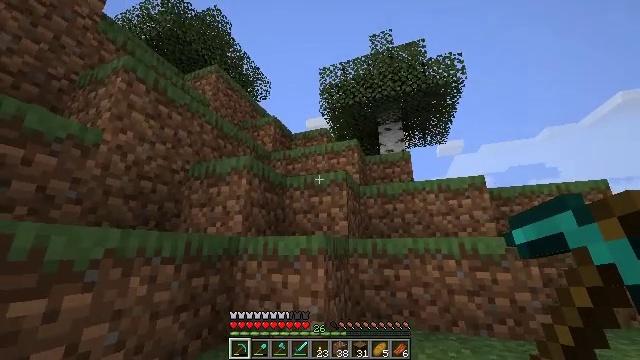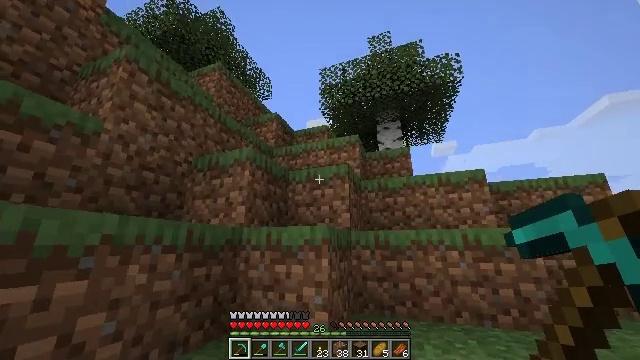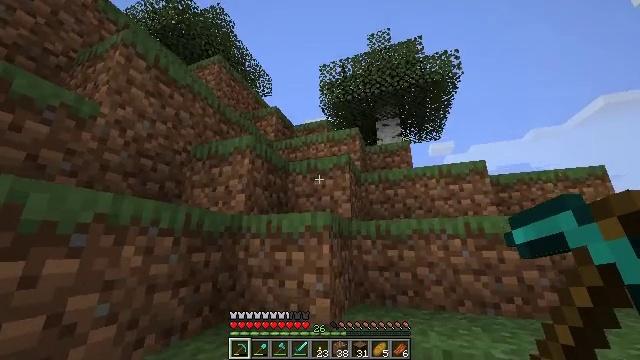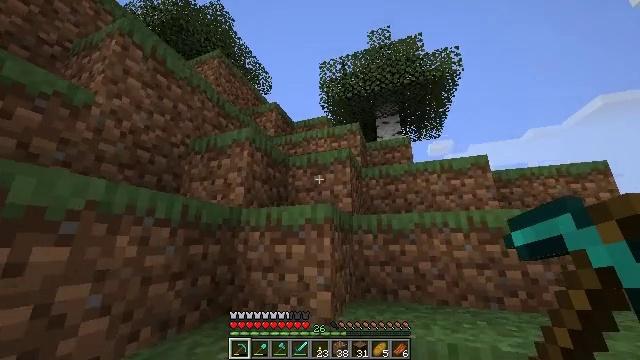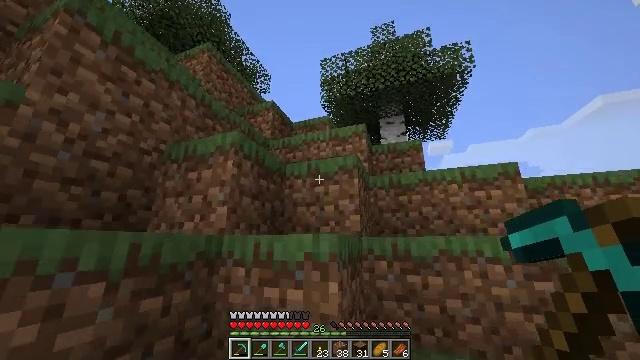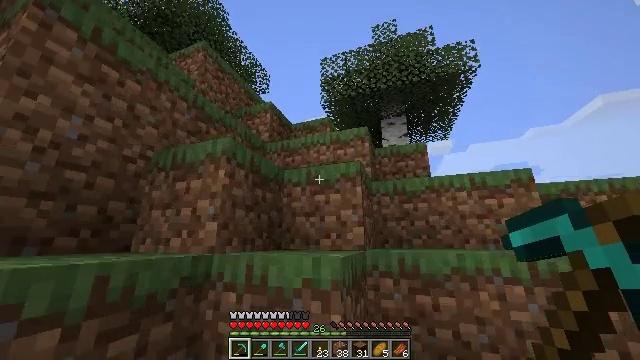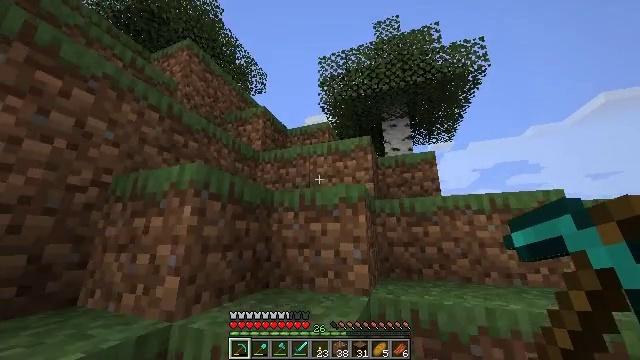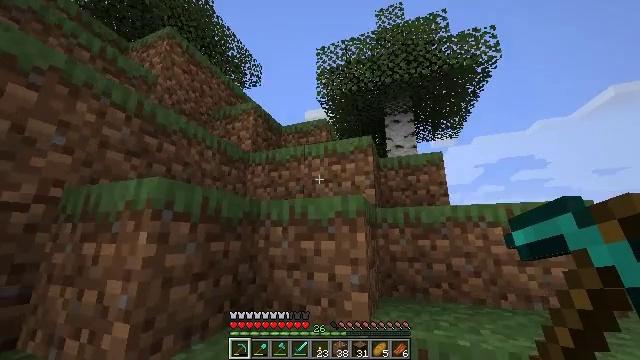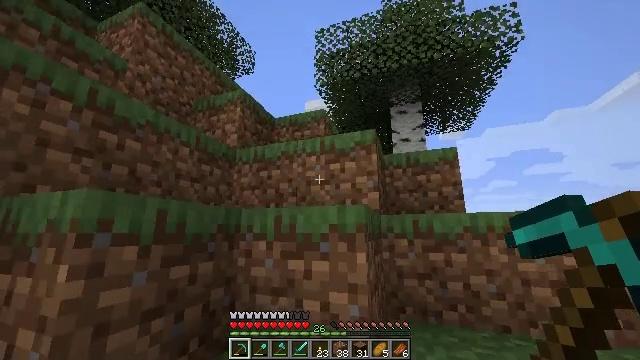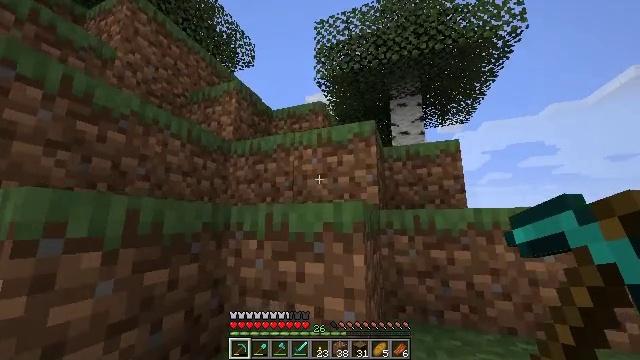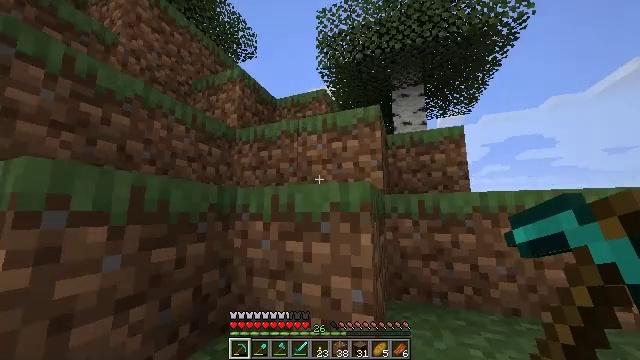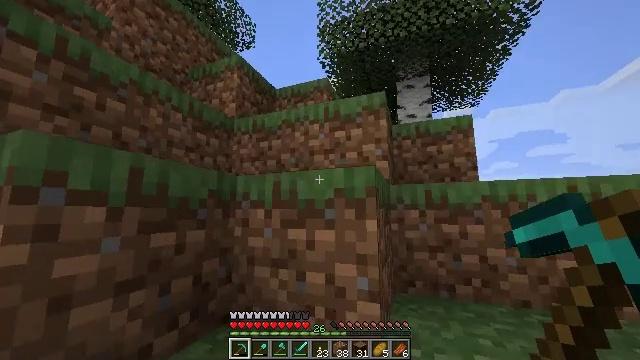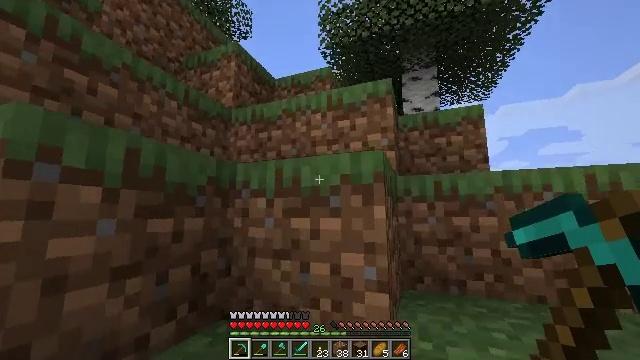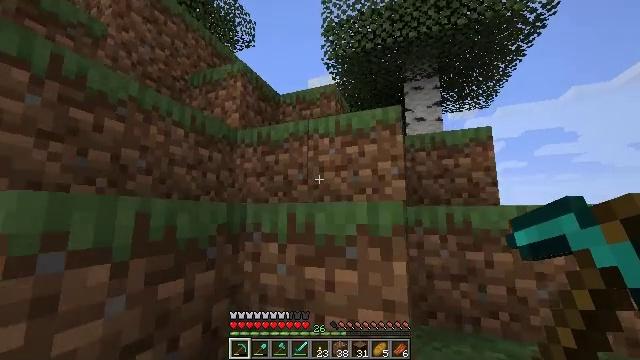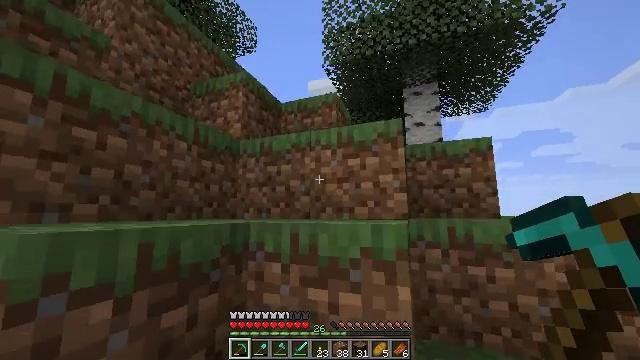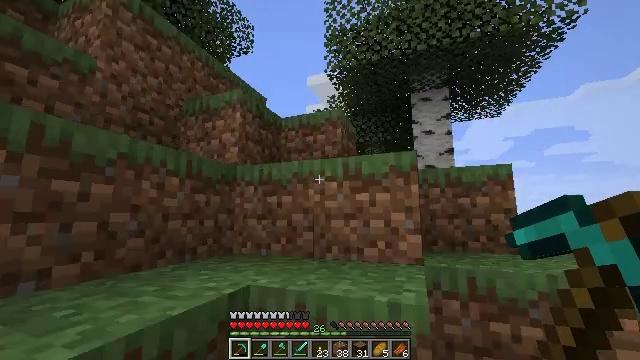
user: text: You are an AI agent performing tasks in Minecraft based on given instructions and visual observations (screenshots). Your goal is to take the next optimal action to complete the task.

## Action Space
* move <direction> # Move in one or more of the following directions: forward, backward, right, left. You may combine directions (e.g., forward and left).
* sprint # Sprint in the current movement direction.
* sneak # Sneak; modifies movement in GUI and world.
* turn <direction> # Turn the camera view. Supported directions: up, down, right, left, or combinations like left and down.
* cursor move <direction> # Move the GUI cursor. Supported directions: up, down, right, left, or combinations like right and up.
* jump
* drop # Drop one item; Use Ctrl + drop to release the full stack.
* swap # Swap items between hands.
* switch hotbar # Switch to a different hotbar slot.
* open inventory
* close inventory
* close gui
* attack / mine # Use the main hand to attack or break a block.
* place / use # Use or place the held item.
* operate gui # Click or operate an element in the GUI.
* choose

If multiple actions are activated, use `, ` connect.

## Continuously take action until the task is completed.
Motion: motion action
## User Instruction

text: Collect sugar cane near water sources.
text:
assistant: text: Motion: move forward, sprint
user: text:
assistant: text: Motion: move forward, sprint
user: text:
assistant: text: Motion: move forward, sprint
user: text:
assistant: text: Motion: move forward, sprint, jump
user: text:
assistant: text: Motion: move forward, sprint, jump
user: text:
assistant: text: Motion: move forward, sprint, jump
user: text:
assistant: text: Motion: move forward, sprint, turn down, jump
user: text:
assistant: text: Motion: move forward, sprint, turn down, jump
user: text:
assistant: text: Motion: move forward, sprint, turn down
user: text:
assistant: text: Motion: move forward, sprint, turn down
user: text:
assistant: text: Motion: move forward, sprint
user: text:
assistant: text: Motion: move forward, sprint, jump
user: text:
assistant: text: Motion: move forward, sprint, jump
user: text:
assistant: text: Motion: move forward, sprint, jump
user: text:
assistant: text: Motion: move forward, sprint, jump
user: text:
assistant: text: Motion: move forward, sprint
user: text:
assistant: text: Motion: move forward, sprint, turn left
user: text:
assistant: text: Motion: move forward, sprint, turn left and up
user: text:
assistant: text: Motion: move forward, sprint, turn left and up
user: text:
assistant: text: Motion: move forward, sprint, turn left and up
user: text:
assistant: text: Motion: move forward, sprint, turn left
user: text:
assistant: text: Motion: move forward, sprint, turn left, jump
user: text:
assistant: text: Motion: move forward, sprint, turn left, jump
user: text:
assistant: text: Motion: move forward, sprint, turn left, jump
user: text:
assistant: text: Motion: move forward, sprint, turn left and down, jump
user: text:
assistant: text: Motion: move forward, sprint, turn left and down, jump
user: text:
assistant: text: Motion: move forward, sprint, turn left and down
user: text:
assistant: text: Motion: move forward, sprint, turn down
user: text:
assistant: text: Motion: move forward, sprint, turn down
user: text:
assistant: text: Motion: move forward, sprint, jump